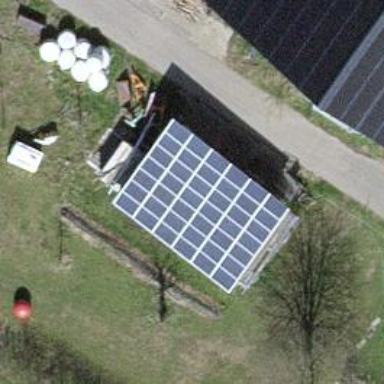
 consisting of solar photovoltaic panels."